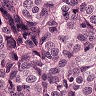
Metastatic tissue present: yes